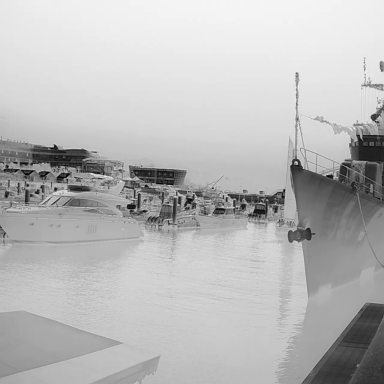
There are five canoes in the infrared image.